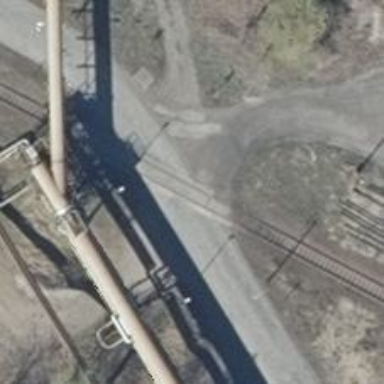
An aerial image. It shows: Railway level crossing.